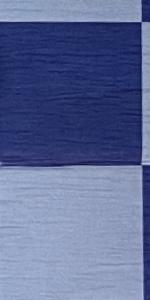
Label: Empty